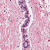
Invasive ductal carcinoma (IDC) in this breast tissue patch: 0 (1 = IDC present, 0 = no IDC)